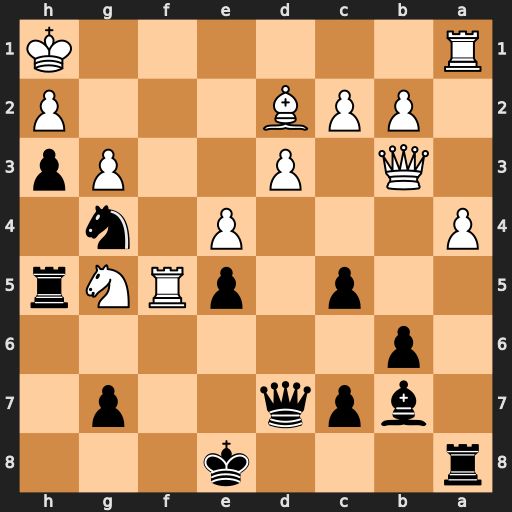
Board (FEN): r3k3/1bpq2p1/1p6/2p1pRNr/P3P1n1/1Q1P2Pp/1PPB3P/R6K
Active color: b
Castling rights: q
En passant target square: -
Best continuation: Qxf5 Qe6+ Qxe6